RGB frame:
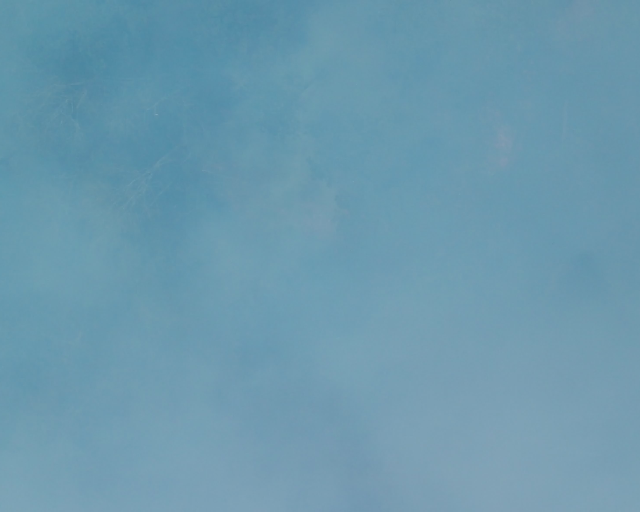
Thermal frame:
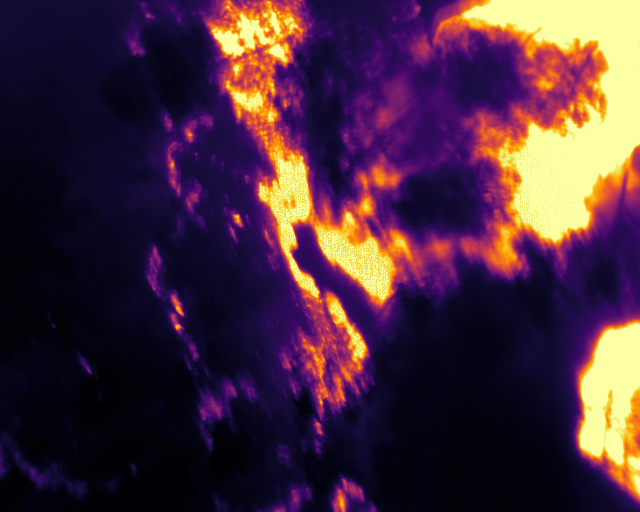
Captured: 2026-02-26 02:31:38
Pixels at or above 80 °C: 79274 (fraction of frame: 0.2419)